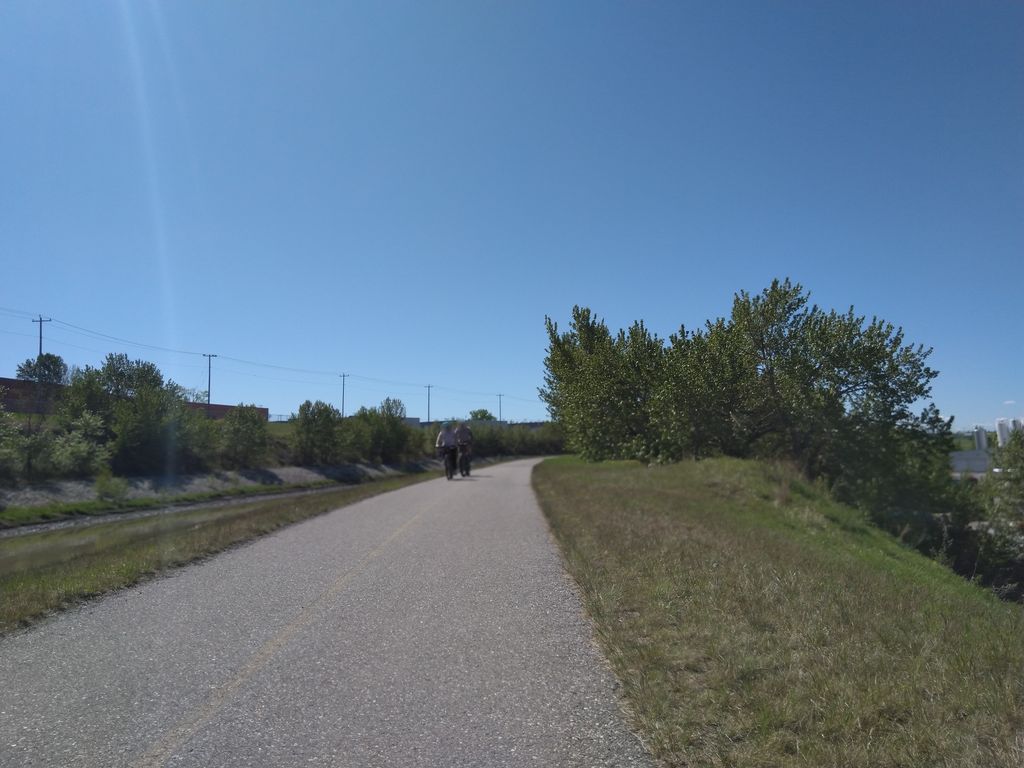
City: calgary